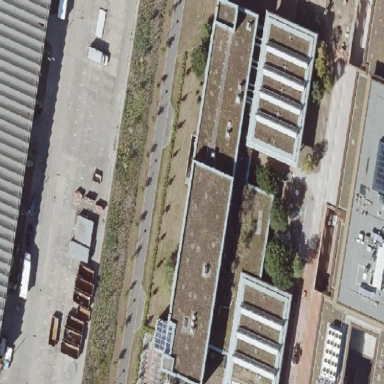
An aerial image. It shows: Hospital building.